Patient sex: F
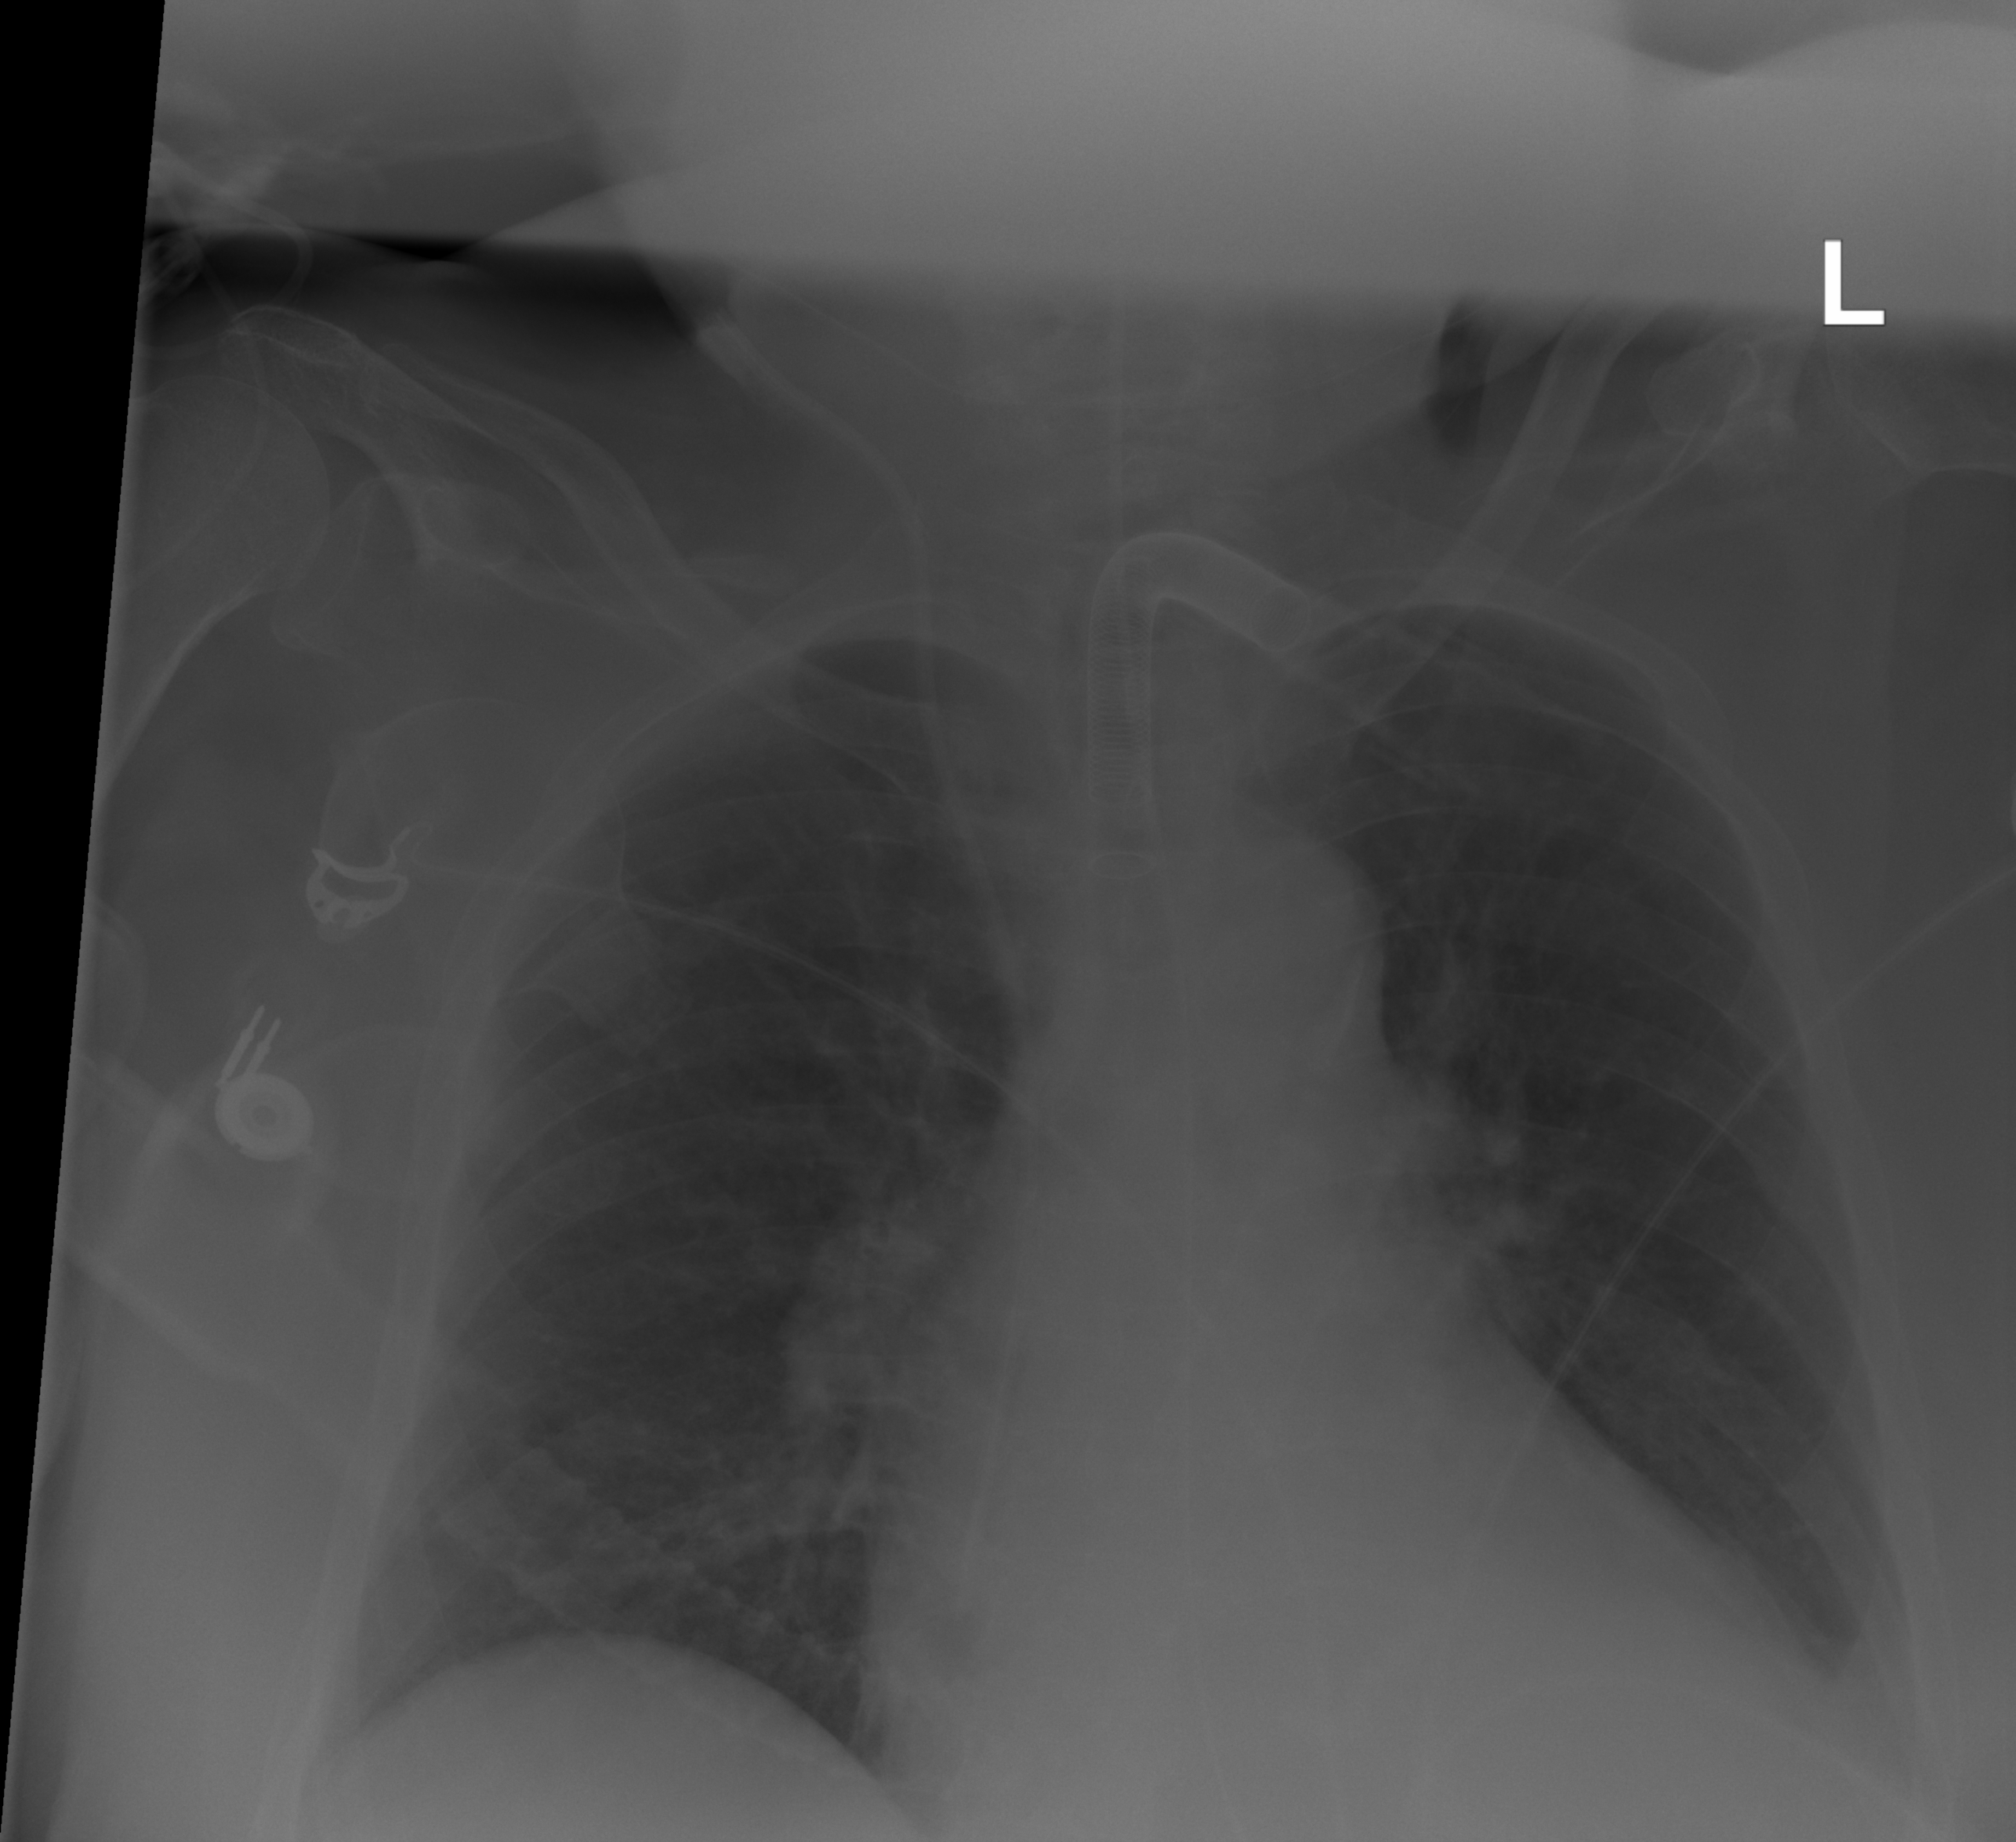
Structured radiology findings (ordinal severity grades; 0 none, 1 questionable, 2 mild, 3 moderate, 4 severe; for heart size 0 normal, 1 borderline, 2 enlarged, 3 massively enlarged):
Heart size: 2
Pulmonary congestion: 0
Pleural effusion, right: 0
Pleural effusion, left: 2
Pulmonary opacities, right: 0
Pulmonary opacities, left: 0
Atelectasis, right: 0
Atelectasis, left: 2